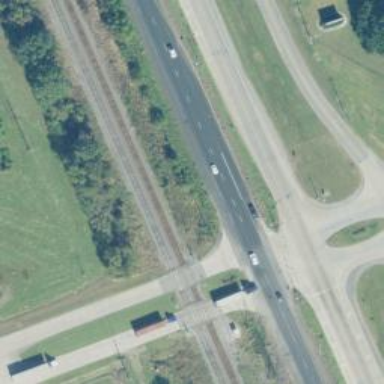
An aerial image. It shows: Asphalt trunk highway.